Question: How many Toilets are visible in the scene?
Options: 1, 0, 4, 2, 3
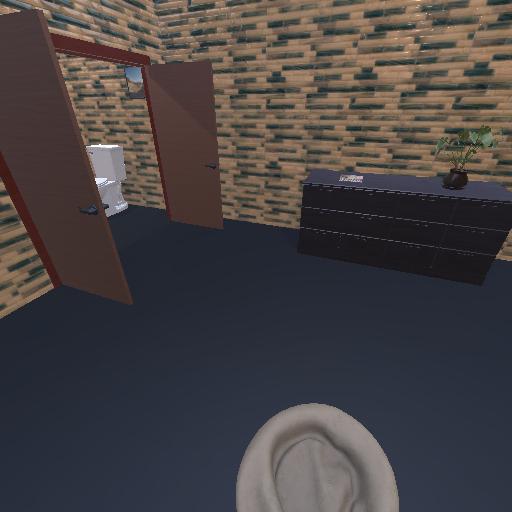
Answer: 1